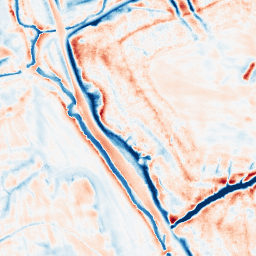
Category: edge_preserving
Decomposition family: bilateral
Decomposition parameters: d: 21
sigma_color: 100
sigma_space: 25
Upsampling method: quintic
Upsampling parameters: scale: 8
Upsampling scale: 8